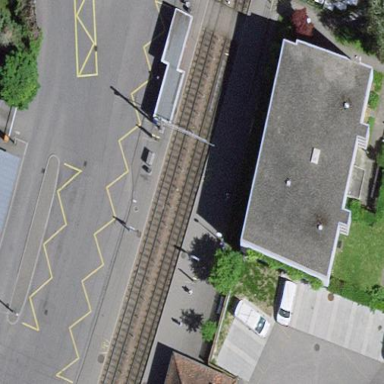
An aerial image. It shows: Platform for public transport with shelters. It serves as platform for railways and roads and is also used by trams.